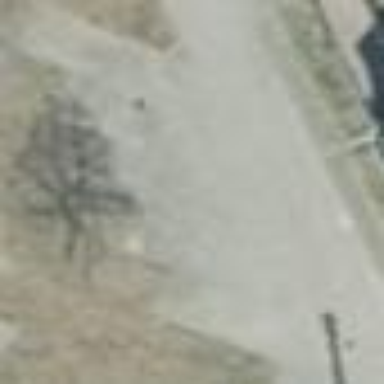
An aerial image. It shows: Parking area with paving stones surface.